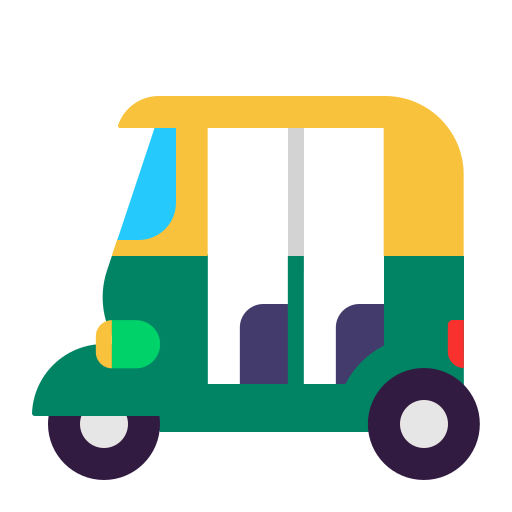
auto rickshaw flat